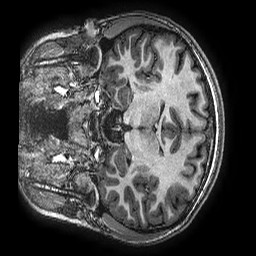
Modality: T1w
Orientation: coronal
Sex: female
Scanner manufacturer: ge
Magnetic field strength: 3 T
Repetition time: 0.00766 s
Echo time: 0.003476 s